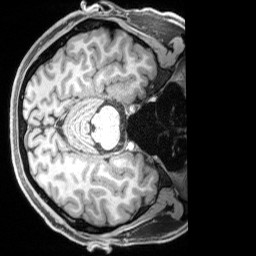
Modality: T1w
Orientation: axial
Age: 28
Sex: male
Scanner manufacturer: siemens
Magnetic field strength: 3 T
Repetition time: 2.17 s
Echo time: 0.00169 s